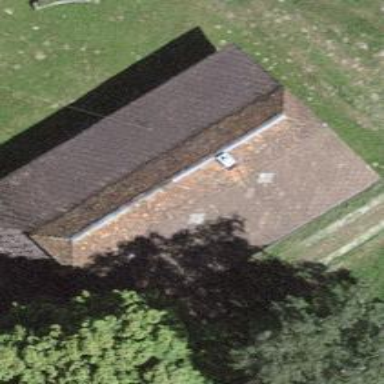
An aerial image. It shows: Farm building.